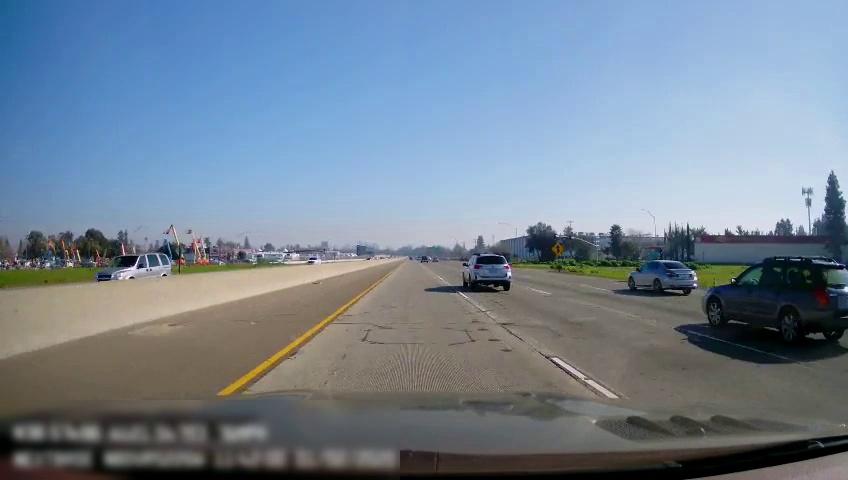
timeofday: Day
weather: Sunny
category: Vehicles | SUV
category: Vehicles | SUV
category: Drivable Space
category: Vehicles | SUV
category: Vehicles | Car
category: Vehicles | SUV
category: Lanes | Current Lane
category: Lanes | Current Lane
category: Lanes | Current Lane
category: Lanes | Alternate Lane
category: Traffic | Signs